Interaction volume radius: 5 \u00c5
Interaction volume height: 35 \u00c5
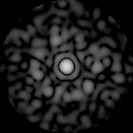
Disorder parameter: 0.8515